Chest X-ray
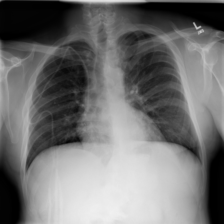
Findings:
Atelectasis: negative
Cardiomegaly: negative
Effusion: negative
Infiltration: negative
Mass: negative
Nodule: negative
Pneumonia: positive
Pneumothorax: negative
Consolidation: negative
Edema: negative
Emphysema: negative
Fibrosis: negative
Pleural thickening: negative
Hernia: negative